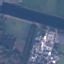
Land use / land cover class: River